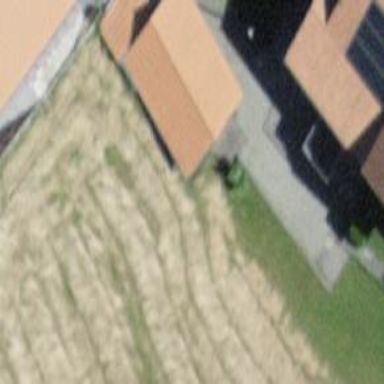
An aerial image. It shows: Rural barn.